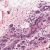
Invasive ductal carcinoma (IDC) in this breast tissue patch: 0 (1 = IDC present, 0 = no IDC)